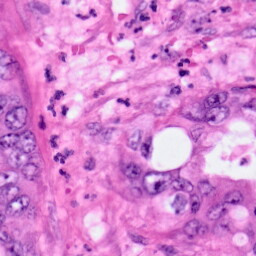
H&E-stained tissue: Pancreatic